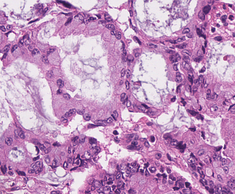
Tumor epithelial tissue: yes
Tumor-associated stroma tissue: no
Normal tissue: no